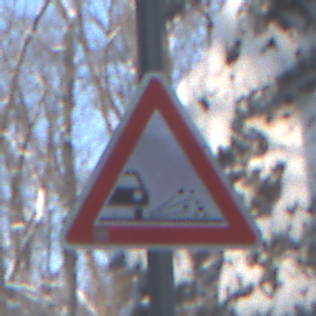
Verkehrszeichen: SplittSchotter
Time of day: MorningAfternoon
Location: Outdoor (Nature)
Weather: Clear
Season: Winter
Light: Natural